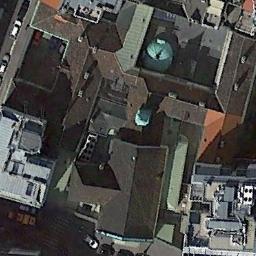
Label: church